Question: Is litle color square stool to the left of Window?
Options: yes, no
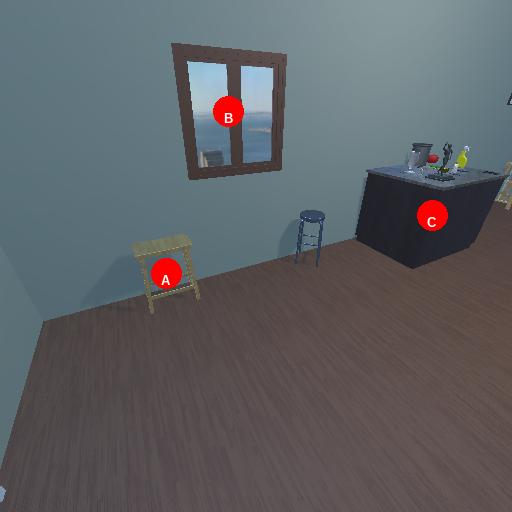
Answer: yes